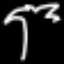
Label: palm tree